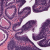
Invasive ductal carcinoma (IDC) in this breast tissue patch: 0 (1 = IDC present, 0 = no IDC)